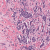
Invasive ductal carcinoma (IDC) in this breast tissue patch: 1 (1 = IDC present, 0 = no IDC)